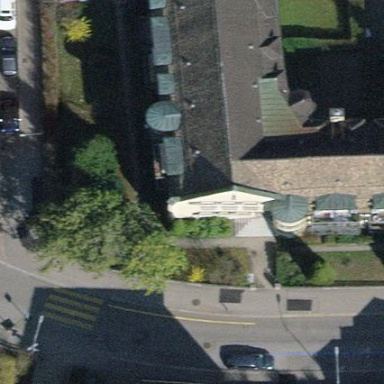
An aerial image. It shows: Gabled roof on building that houses apartments.